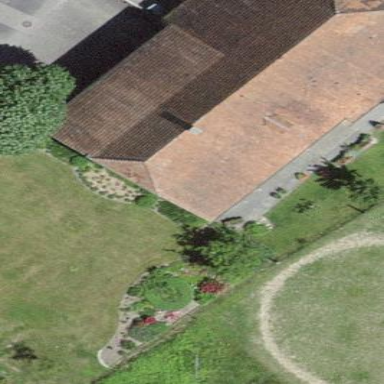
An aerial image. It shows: Farm building.